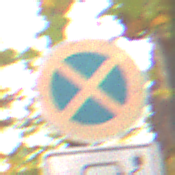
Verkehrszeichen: AbsolutesHalteverbot
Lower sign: HinweisDurchSinnbild22
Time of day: MorningAfternoon
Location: Outdoor (Nature)
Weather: Overcast
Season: Autumn
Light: Natural